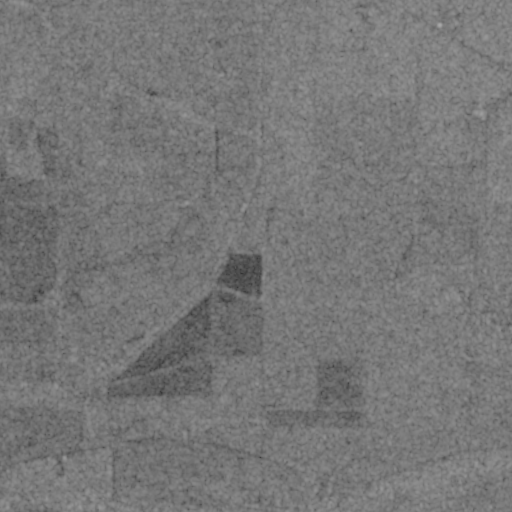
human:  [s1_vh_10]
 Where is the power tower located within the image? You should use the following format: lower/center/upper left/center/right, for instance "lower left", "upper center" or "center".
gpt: The power tower is located in the lower left of the image.
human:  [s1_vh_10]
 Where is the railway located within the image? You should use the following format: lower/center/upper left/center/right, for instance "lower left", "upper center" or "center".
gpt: The railway is located in the upper of the image.
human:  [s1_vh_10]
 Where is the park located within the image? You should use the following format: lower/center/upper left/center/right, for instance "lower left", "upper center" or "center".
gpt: There is no park in the image.

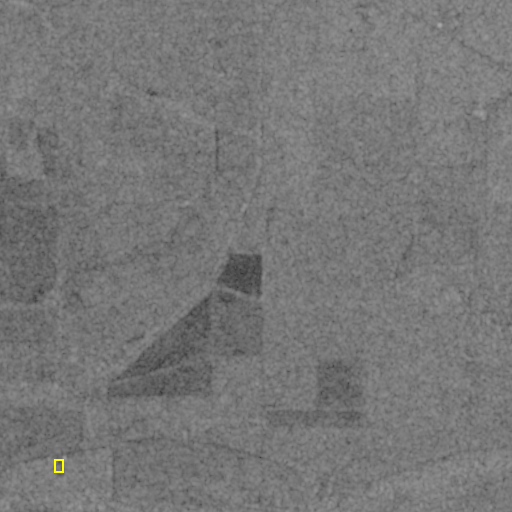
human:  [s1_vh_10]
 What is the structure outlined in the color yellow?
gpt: The structure outlined in yellow is a building.
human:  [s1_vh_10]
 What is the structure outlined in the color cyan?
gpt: There is no cyan outline.